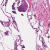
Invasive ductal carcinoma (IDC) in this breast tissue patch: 0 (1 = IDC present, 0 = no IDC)